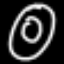
Label: donut